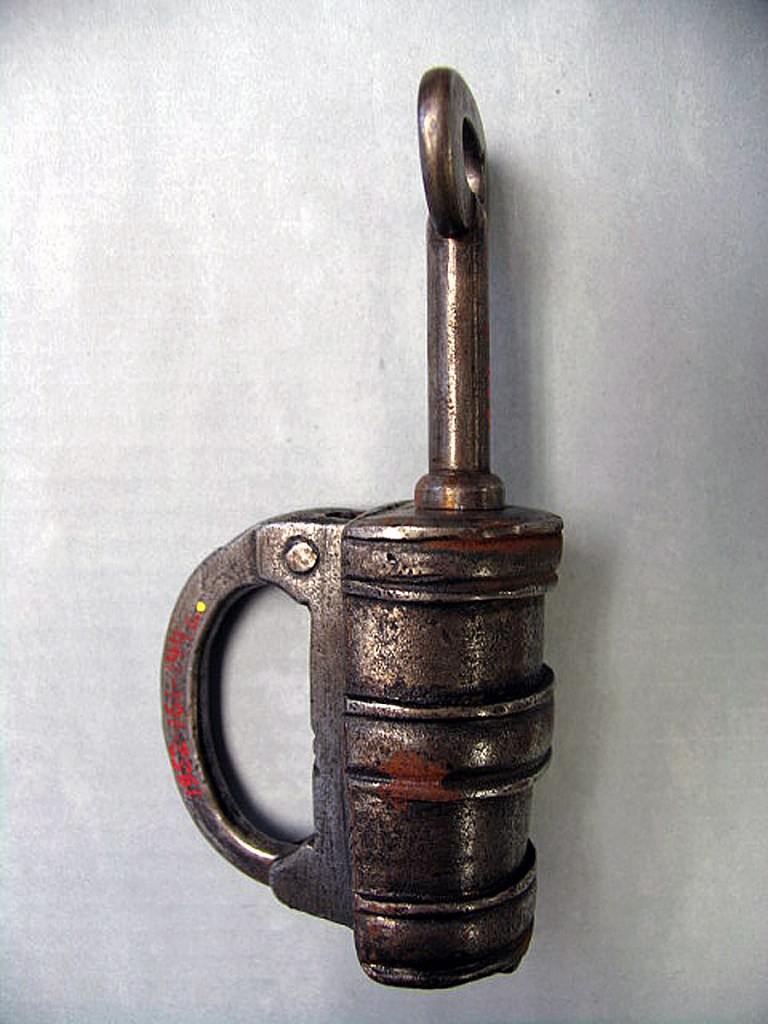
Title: Lock with turn key
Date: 17th century
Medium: Steel
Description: Barrel form lock chamber with hinged loop lock.